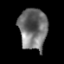
Tissue: lung
Cell type: Epithelial cells
Senescence score: 0.178
Nuclear area (px): 1136
Mean DAPI intensity: 113.242